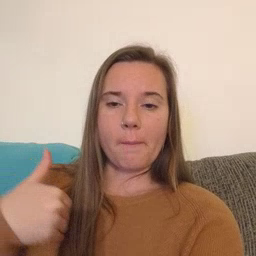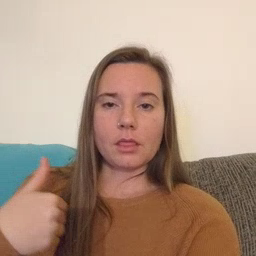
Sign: animal